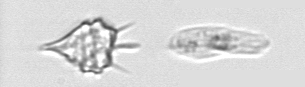
Label: Protoperidinium